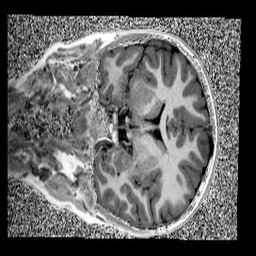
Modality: UNIT1
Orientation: coronal
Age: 10
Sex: male
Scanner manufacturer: siemens
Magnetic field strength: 3 T
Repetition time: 4 s
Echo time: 0.00303 s